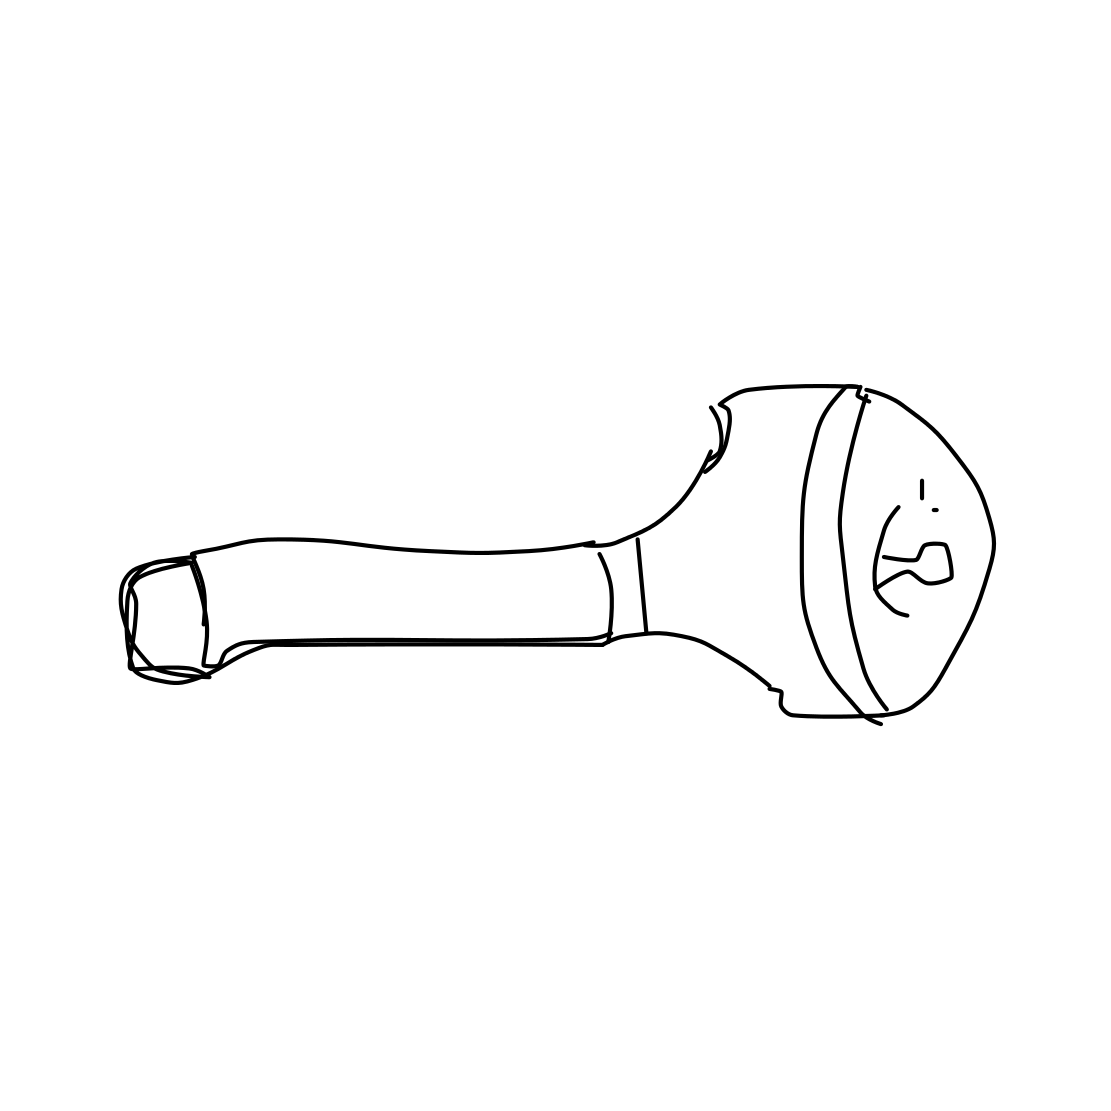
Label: flashlight